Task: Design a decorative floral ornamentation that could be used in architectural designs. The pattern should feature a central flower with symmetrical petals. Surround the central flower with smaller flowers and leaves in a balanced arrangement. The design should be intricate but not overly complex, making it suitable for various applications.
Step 65:
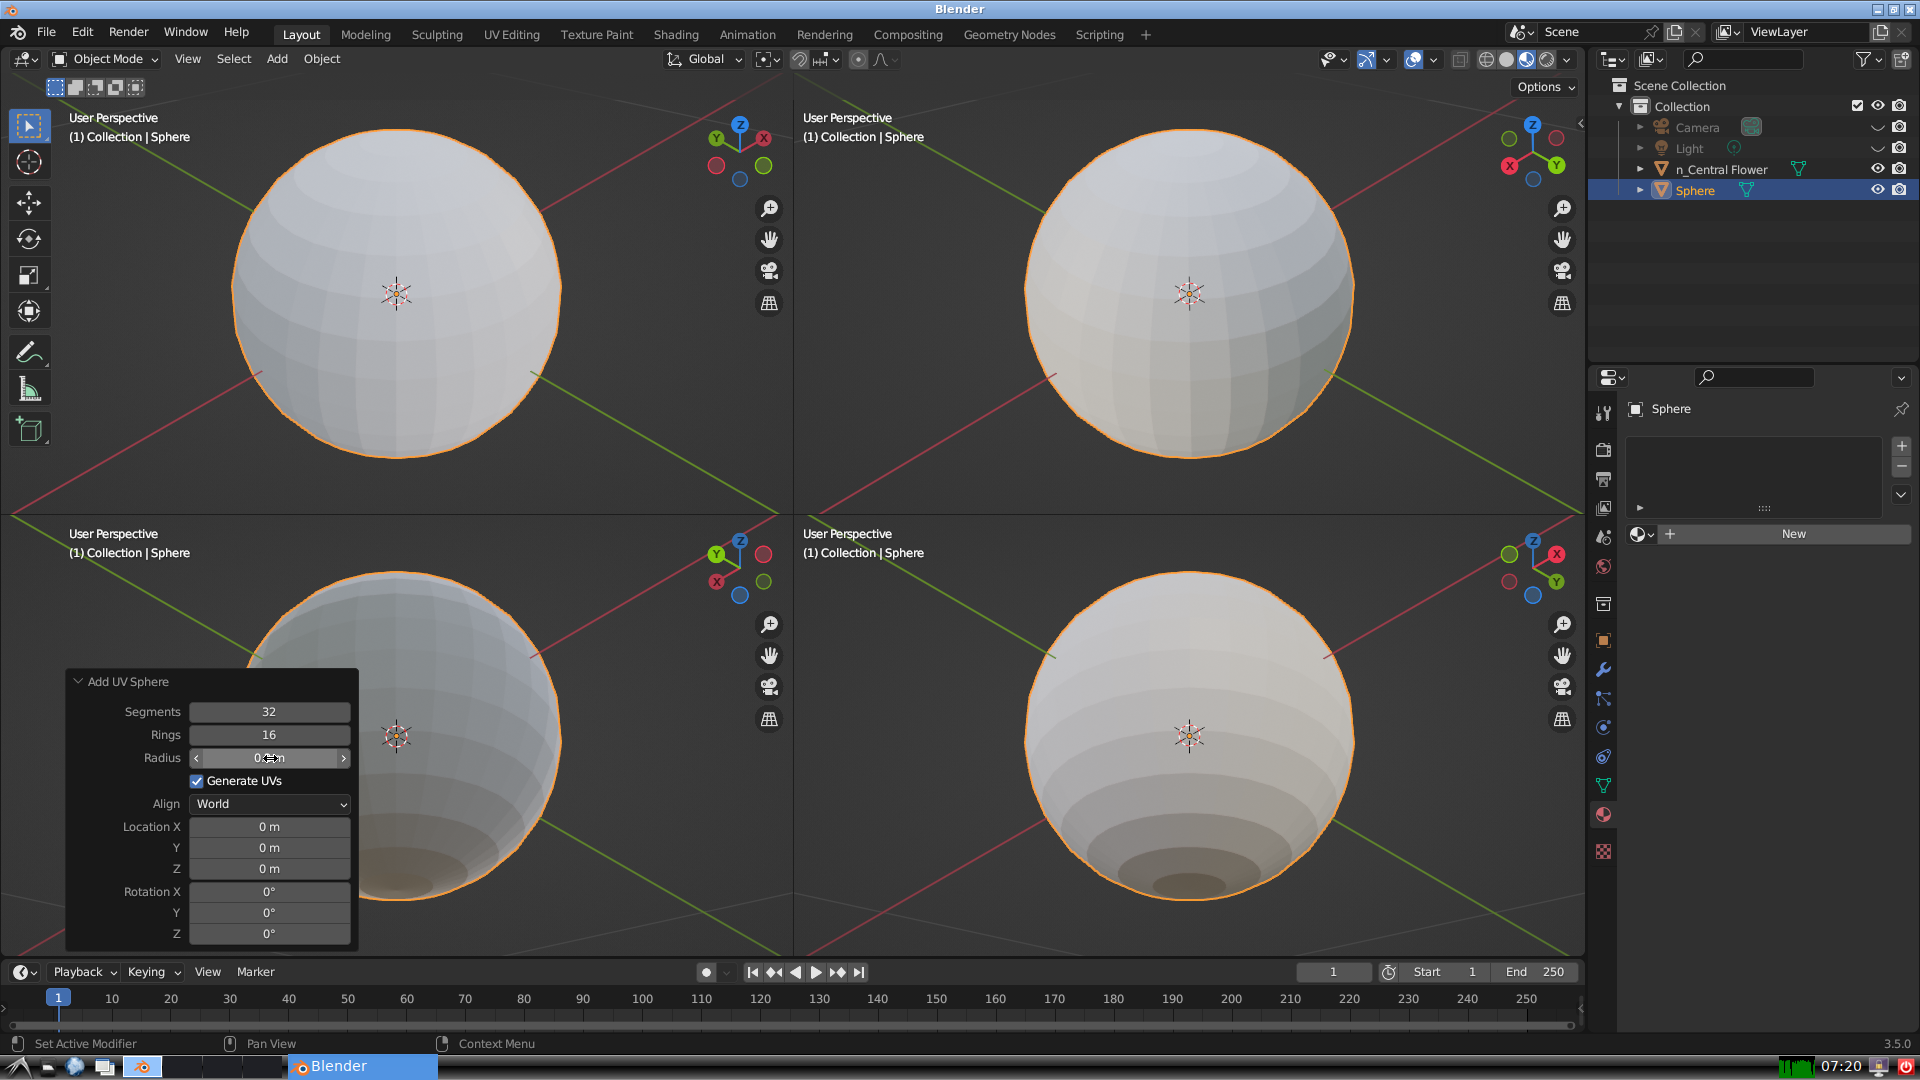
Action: click: no